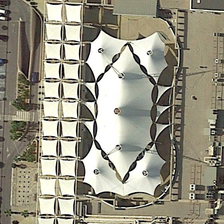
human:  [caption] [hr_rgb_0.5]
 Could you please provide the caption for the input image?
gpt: there are rows of white houses around the stadium .

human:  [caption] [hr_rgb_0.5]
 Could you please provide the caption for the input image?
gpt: there is a white gym in the middle of the land .

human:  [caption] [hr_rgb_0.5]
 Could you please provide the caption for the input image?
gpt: there is a white gym in the middle of the land .

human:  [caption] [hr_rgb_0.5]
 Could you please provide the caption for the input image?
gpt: there are rows of white houses around the stadium .

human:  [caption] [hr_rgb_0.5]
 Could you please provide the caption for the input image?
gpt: there are rows of white houses around the stadium .